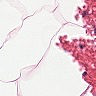
Metastatic tissue present: no